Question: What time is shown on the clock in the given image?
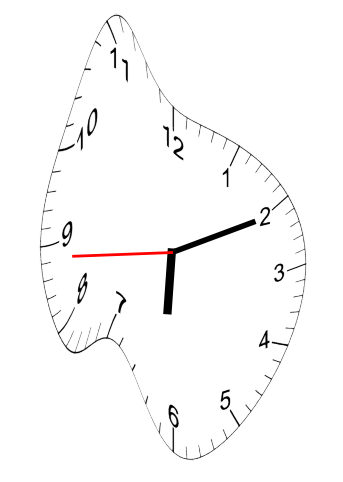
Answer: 06:10:44